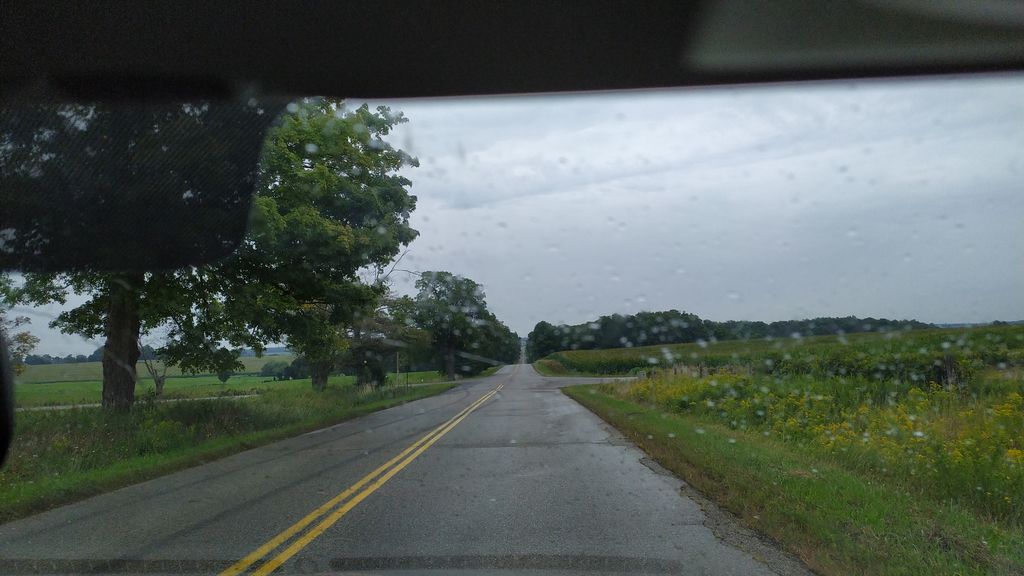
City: kitchener-waterloo